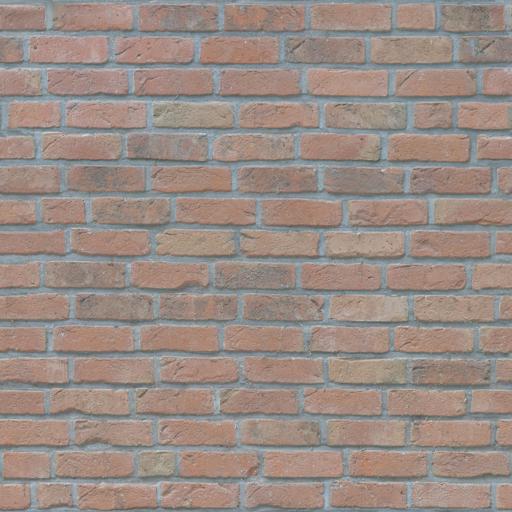
Tags: brick bricks clean modern red rough